問題: 三角形BCFは∠CBF=60°を満たしています。三角形BCFの外接円上に点Aをとり、Aから直線BFにおろした垂線の足をE、線分CFの中点をDとします。∠BAE=30°、DE=6であるとき線分BCの長さはいくつですか。
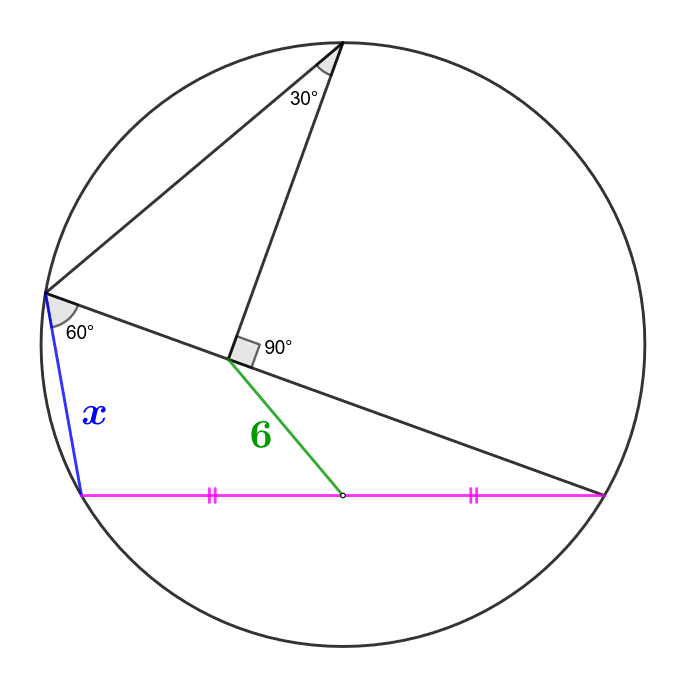
解答: ∠ABF=∠CBF=60°より三角形ACFは正三角形である。これより。△ABE∽△ACDであり、△ABC∽△AED（相似比2:√3）であるから解答は4√3。
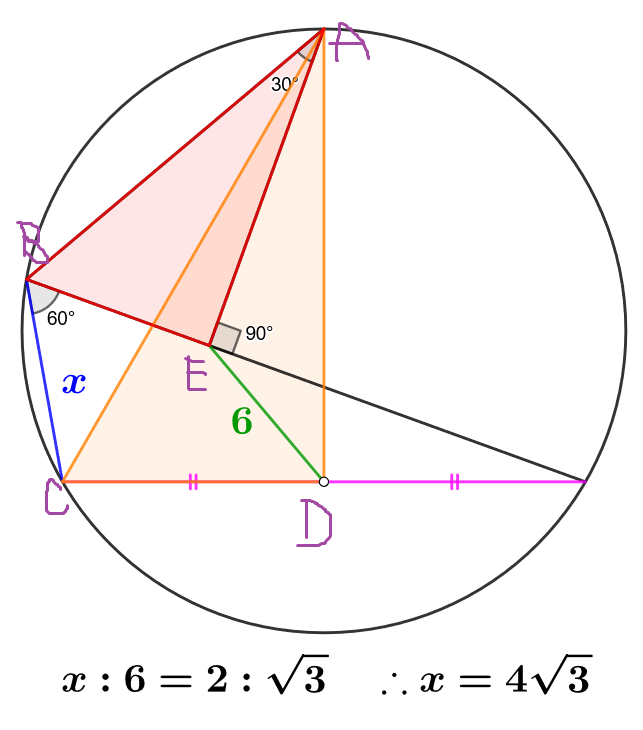
答え: 4√3
タグ: 相似